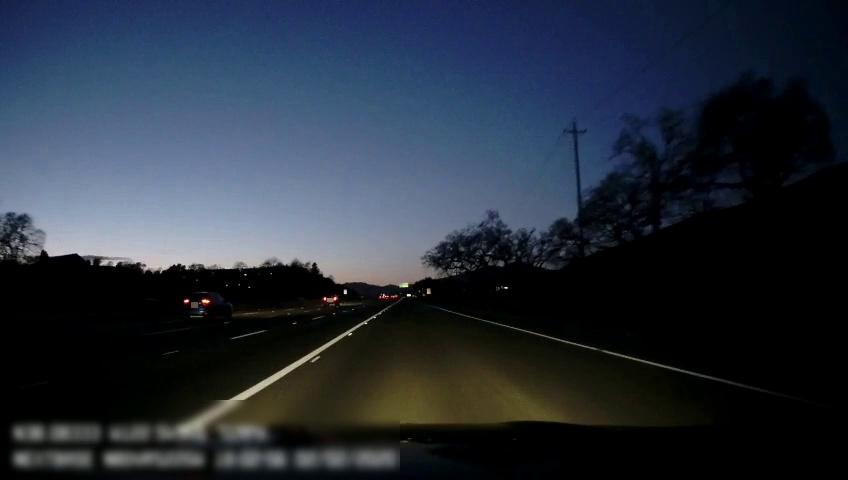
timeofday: Dusk/Dawn/Twilight
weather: Other
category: Drivable Space
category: Vehicles | SUV
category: Vehicles | SUV
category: Lanes | Alternate Lane
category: Lanes | Alternate Lane
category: Lanes | Alternate Lane
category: Lanes | Alternate Lane
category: Lanes | Alternate Lane